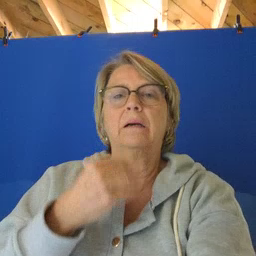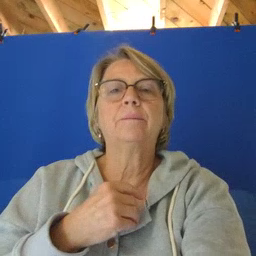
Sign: snack